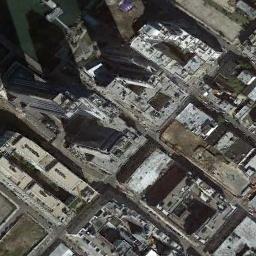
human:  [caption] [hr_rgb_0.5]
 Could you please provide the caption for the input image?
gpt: A commercial area has lots of buildings of different heights and some roads go through the commercial area .

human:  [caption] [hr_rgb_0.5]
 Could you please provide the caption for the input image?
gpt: The green space is large .

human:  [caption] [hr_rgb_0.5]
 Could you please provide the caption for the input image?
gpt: There are many dense tall buildings and several roads and many trees in a business district .

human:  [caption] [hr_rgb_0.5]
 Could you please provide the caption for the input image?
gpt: The commercial area is consist of many buildings .

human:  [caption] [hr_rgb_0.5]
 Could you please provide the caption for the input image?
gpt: There are some buildings with gray roofs on a commercial area .